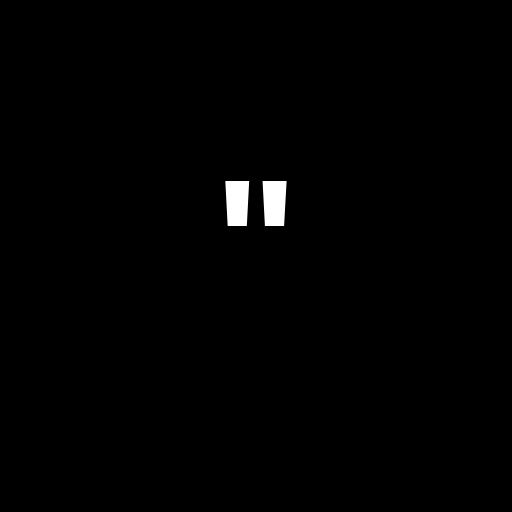
Character: ",U+0022"
Unicode: QUOTATION MARK (512)